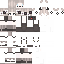
A female animal skin with pale skin, wearing brown long hair dressed in a blue robe top and brown pants, featuring a closed mouth.